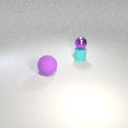
small cyan rubber cylinder below small purple metal sphere